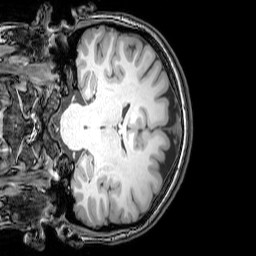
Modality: T1w
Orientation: coronal
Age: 24
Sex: female
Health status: healthy
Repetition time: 0.081 s
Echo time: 0.037 s